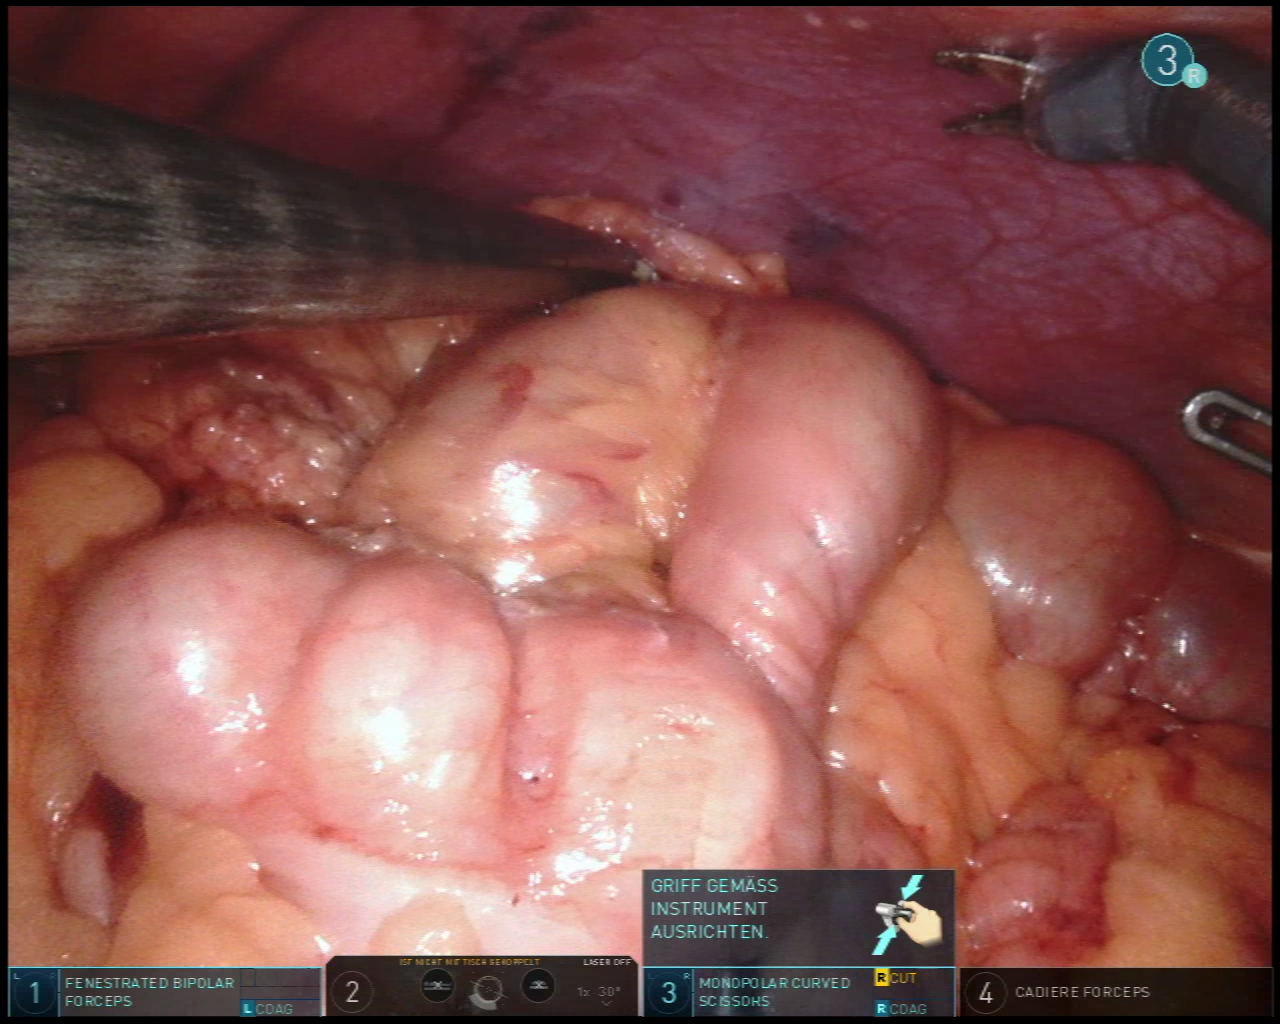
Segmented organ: colon
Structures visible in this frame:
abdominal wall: yes
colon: yes
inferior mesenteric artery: no
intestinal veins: no
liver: no
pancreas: no
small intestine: no
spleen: no
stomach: no
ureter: no
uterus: no
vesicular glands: no